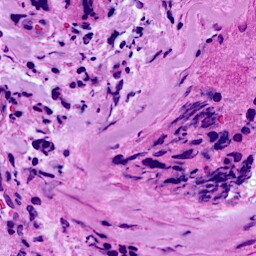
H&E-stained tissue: Breast